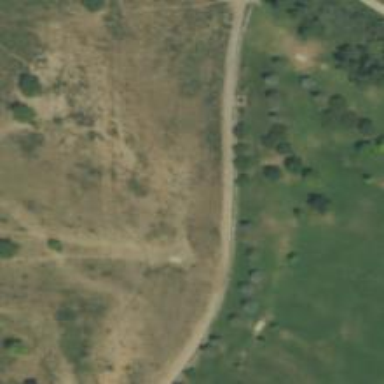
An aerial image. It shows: Disc golf basket.